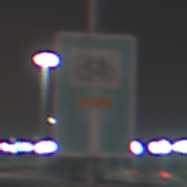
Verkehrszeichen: SackgasseRadverkehrDurchlaessig
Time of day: Night
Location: Outdoor (Urban)
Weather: PartlyCloudy
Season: NotSpecified
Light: Artificial